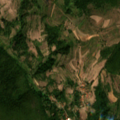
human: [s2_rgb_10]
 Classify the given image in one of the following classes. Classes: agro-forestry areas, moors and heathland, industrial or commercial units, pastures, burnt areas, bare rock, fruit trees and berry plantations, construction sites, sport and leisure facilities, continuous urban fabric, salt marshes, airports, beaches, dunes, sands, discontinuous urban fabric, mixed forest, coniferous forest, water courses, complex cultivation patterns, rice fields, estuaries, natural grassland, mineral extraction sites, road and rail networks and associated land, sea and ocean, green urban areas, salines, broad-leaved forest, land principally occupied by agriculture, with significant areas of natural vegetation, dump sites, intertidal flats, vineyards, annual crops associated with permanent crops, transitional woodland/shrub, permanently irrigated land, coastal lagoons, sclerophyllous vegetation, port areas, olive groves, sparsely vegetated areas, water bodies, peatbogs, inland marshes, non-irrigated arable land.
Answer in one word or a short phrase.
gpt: complex cultivation patterns, land principally occupied by agriculture, with significant areas of natural vegetation, broad-leaved forest